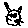
Label: cat